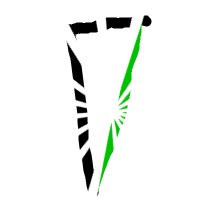
Shape: triangle